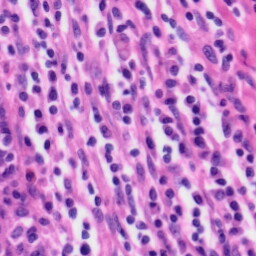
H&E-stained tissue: Tonsil